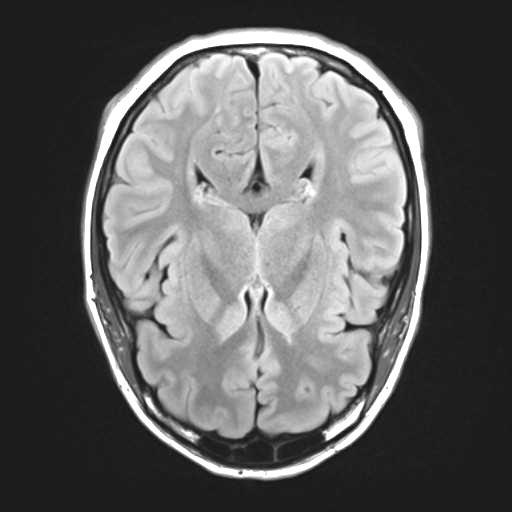
Label: notumor